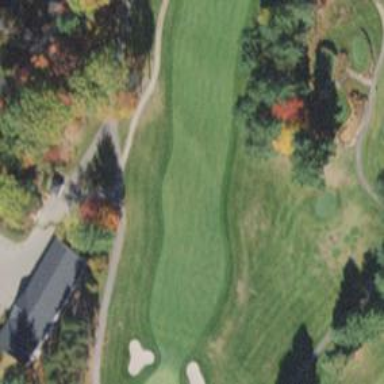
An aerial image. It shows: Grassy area designated as golf fairway.